Question: OrderDate is Date type field in my table with formate dd/MM/yy and this is field belongs to all records in the table.
I need to get only those orders filter by two dates like But it select also select those records that does not belongs to November and this year.

Could anyone plz guide me how to get correct data between two dates.
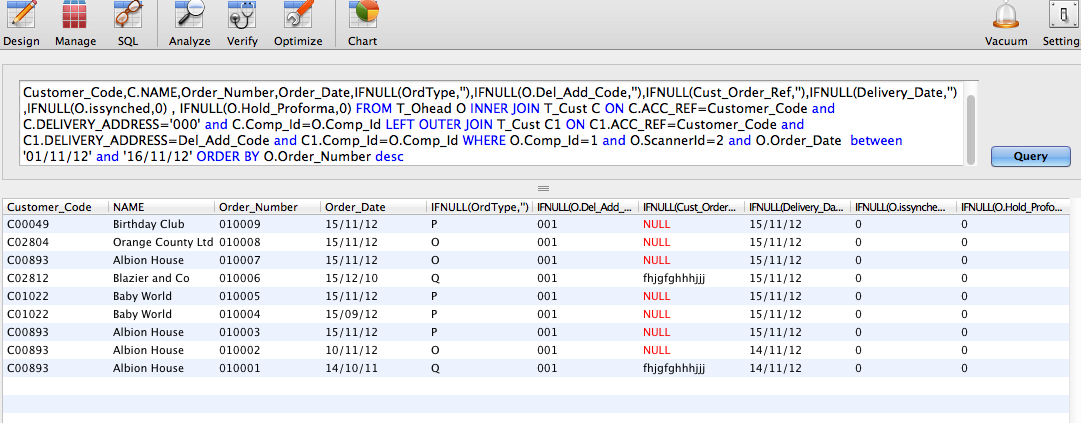
Answer: '''
insert into test (t) select '2012-01-15';
insert into test (t) select '2012-11-16';
select * from test where t between '2012-01-01' and '2012-02-01';
'''
<URL>